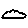
Label: cloud